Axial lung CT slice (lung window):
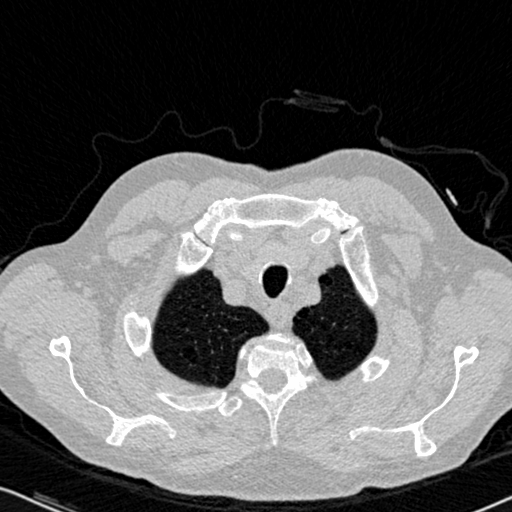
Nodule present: no